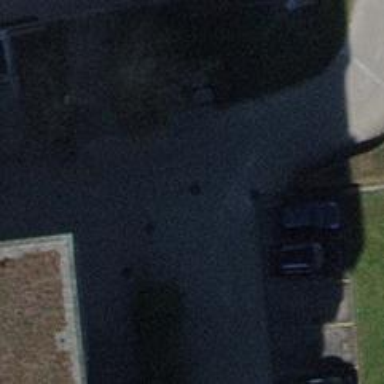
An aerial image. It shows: Parking aisle with paving stones.